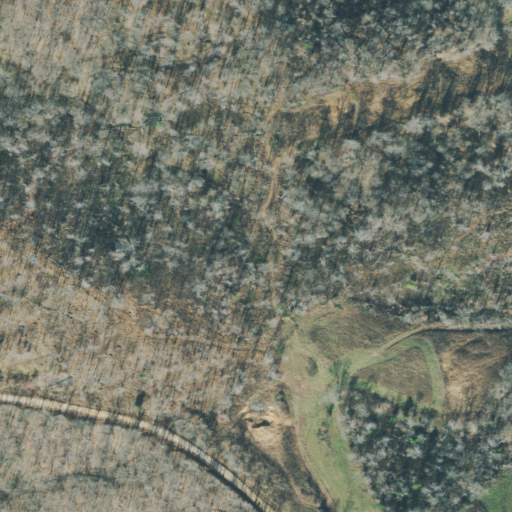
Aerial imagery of ridge(s) in Tennessee named Pea Ridge containing deciduous forest, grassland, shrub, pasture, and open development